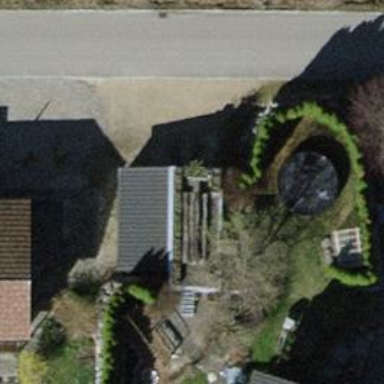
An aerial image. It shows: Garage building.